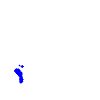
Particle: electron